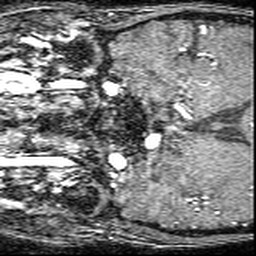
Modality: angio
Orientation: coronal
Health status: ill
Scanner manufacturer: siemens
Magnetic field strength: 3 T
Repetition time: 0.022 s
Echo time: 0.00395 s